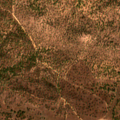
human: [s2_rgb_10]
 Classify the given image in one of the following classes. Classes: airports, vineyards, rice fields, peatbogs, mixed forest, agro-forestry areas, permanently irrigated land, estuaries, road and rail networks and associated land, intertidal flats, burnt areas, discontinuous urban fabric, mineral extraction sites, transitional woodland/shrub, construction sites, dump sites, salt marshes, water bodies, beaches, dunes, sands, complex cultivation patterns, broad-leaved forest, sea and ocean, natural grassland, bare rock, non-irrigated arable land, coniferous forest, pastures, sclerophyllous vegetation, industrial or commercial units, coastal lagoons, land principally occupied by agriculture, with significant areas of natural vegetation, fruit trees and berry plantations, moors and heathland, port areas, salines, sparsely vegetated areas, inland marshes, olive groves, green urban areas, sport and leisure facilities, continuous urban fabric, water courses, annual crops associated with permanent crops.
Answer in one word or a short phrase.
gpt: agro-forestry areas